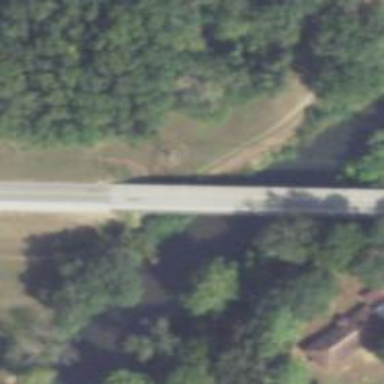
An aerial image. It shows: Tertiary road on asphalt surface passing over beam bridge.